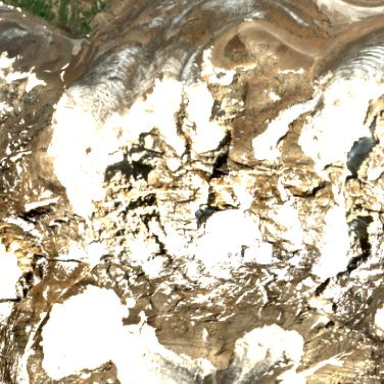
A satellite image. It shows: Stunning view of glacier.